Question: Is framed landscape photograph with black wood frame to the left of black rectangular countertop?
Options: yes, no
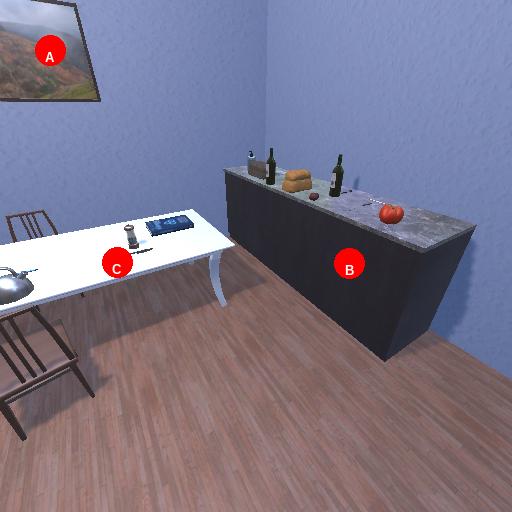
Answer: yes